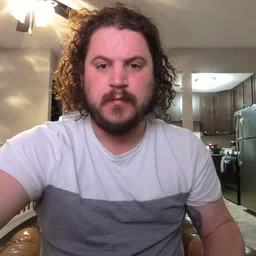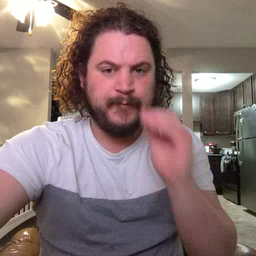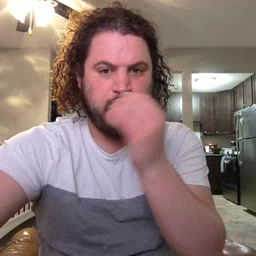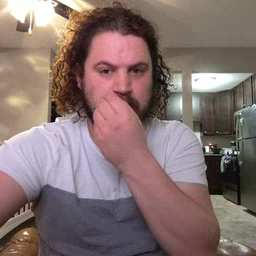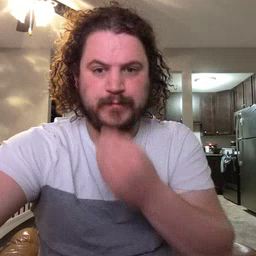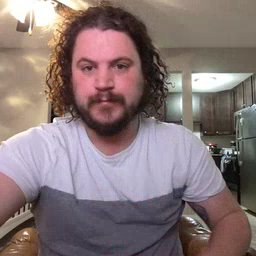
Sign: flower